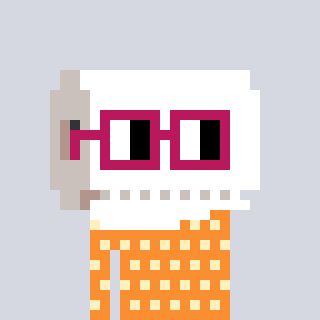
a pixel art character with square dark red glasses, a toiletpaper-full-shaped head and a orange-colored body on a cool background